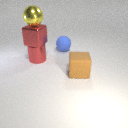
large red metal cylinder behind large brown rubber cube